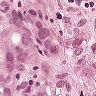
Metastatic tissue present: yes